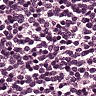
Metastatic tissue present: no